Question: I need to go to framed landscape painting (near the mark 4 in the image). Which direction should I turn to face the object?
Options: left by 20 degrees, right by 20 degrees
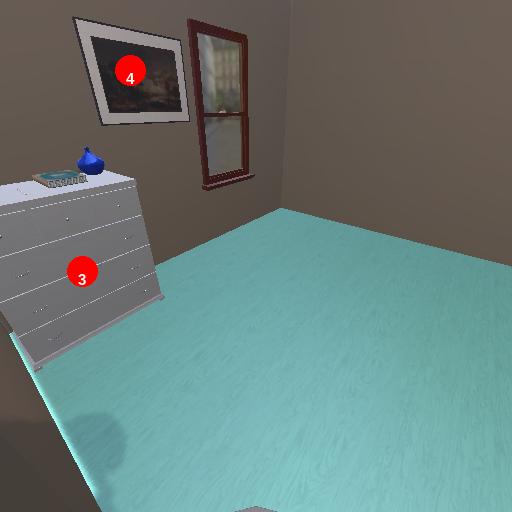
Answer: left by 20 degrees